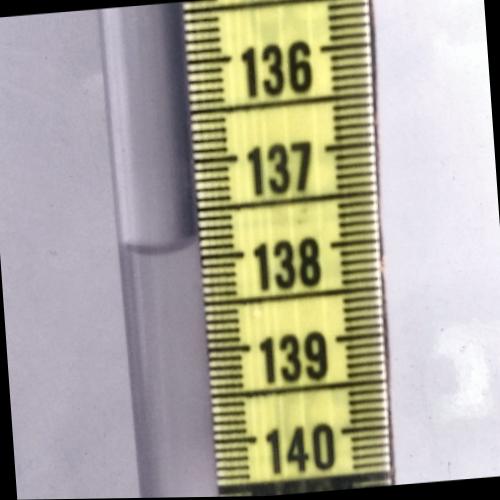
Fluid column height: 137.8 cm